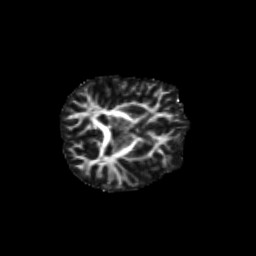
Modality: FA
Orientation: axial
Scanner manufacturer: siemens
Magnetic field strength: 3 T
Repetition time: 9.2 s
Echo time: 0.084 s